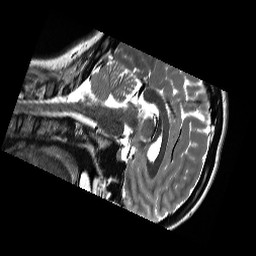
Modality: T2w
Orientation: sagittal
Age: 22
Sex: female